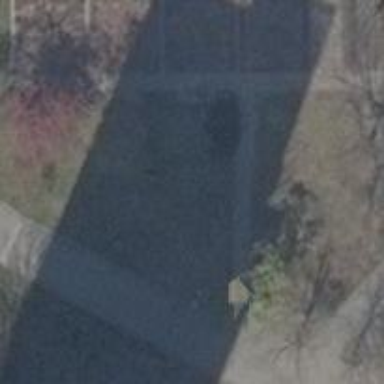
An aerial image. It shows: Deciduous broadleaved tree in park.